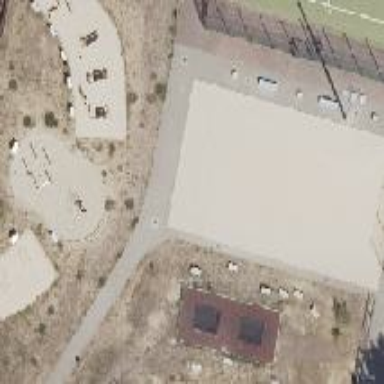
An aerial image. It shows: Volleyball pitch with tartan surface for leisure land.